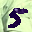
Label: 5